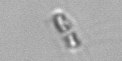
Label: Chaetoceros